установка (см. рис.), струбцина для фиксации установки на столе, два куска проволоки, канцелярская кнопка, два стакана разного размера, пластиковая бутылка, термометр, два мультиметра, источник питания, три пары проводов “банан-крокодил”, шприц, горячая вода и вода примерно комнатной температуры по требованию.   Расстояние $L$ указано на установке с точностью $2 \text{ мм}$, радиус средней части колёсика $r=(3.50\pm0.05) \text{ мм}$. Масса пластиковой бутылки $m_0=(16.2\pm0.2) ~\text{г}$. Выданные куски проволоки сделаны из одного и того же неизвестного сплава, имеют длины $l_1=(100.0\pm0.2)\text{ см}$, $l_2=(150.0\pm0.2)\text{ см}$ и одинаковый диаметр $d=(0.150\pm0.002)~\text{мм}$. Плотность воды $\rho=1.00 ~\text{г}/\text{см}^3$, ускорение свободного падения $g=9.8~\text{м}/\text{с}^2$. Относительным удлинением $\varepsilon=\Delta l / l$ называется отношение изменения длины проволоки $\Delta l$ к её начальной длине $l$. Модуль Юнга $E$ характеризует упругие свойства материала проволоки и связывает её относительное удлинение $\varepsilon$ с растягивающей силой $F$: \[ F = ES \varepsilon,\] где $S$ – площадь поперечного сечения проволоки. Коэффициент теплового расширения $\beta$ характеризует изменение линейных размеров тела при изменении температуры. Длина проволоки $l(t+\Delta t)$ при температуре $t+ \Delta t$ связана с её длиной $l(t)$ при температуре $t$ формулой \[l(t +\Delta t) = l(t) \cdot (1 + \beta \Delta t).\] Для уменьшения вклада трения перед выполнением экспериментов убедитесь, что колёсико не касается транспортира и головки винта. Не прикладывайте к проволоке силу, превышающую $3.0 \text{ Н}$, так как это может привести к необратимым её деформациям.
Снимите зависимость относительного удлинения проволоки $\varepsilon$ от растягивающей её силы $F$. Постройте график полученной зависимости. Определите модуль Юнга $E$ материала проволоки и оцените его погрешность.
Снимите зависимость относительного удлинения участка проволоки $\varepsilon$ и напряжения $U$ на его концах от силы тока $I$, который течёт через него. То есть для каждого значения силы тока $I$ определите значение $\varepsilon$ и $U$. Проведите эксперимент, сначала увеличивая силу тока в диапазоне от $0 \text{ A}$ до $2 \text{ A}$, и затем, не выключая источник, уменьшая силу тока в том же диапазоне. Предложите две величины, выраженные через $U$, $I$ и $\varepsilon$, зависимость между которыми предположительно линейна. Постройте график этой зависимости.
Предложите метод, позволяющий определить коэффициент теплового расширения $\beta$ проволоки. Проведите серию измерений, необходимых для определения $\beta$. Обработайте результаты измерений при помощи линеаризованного графика. Найдите значение $\beta$ и оцените его погрешность.
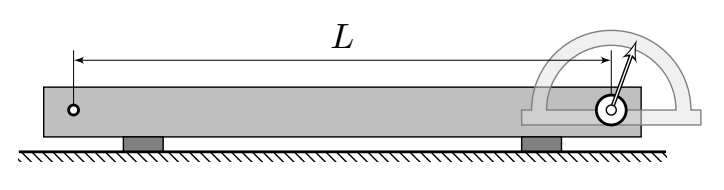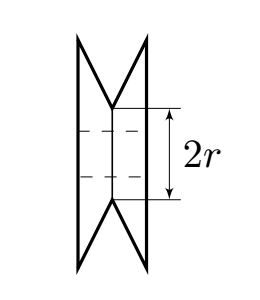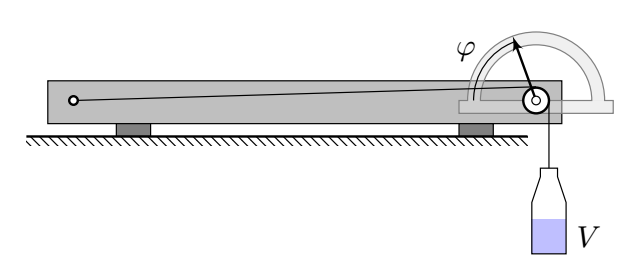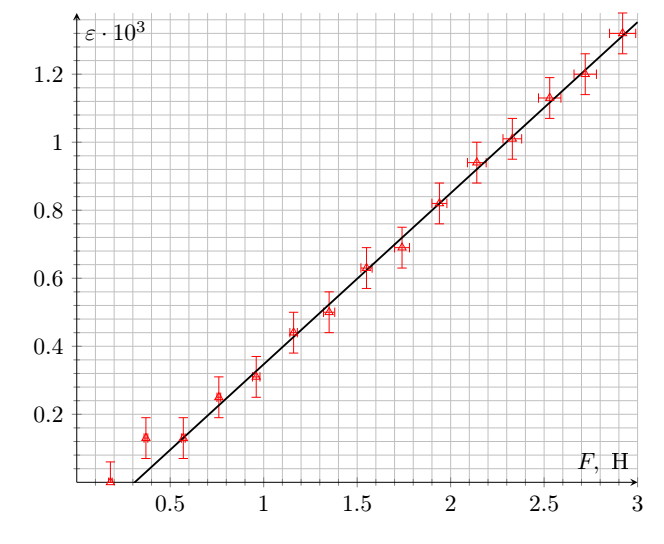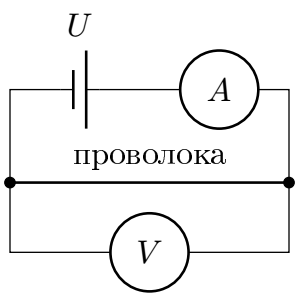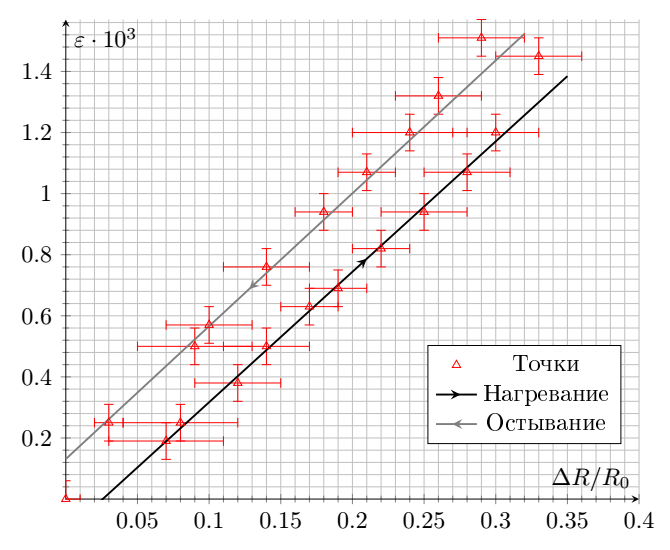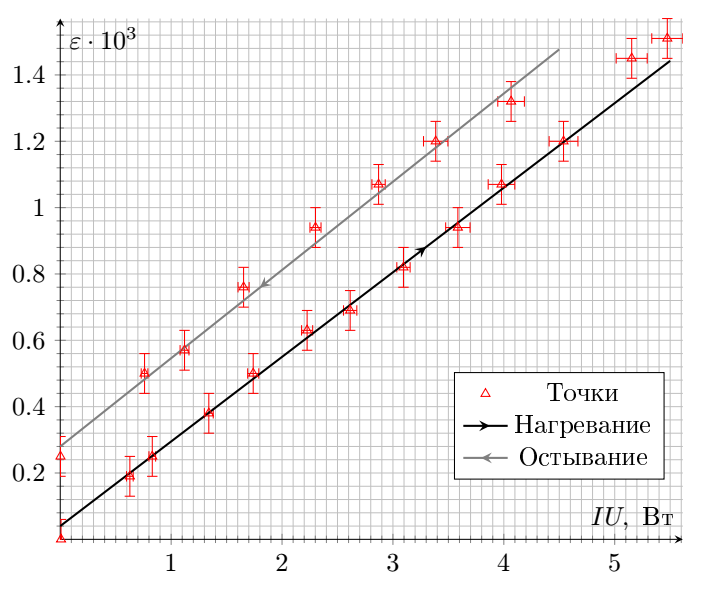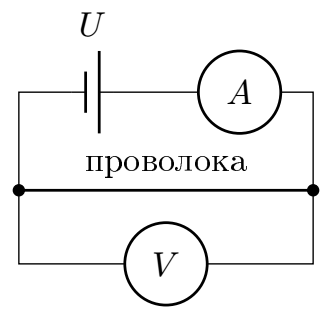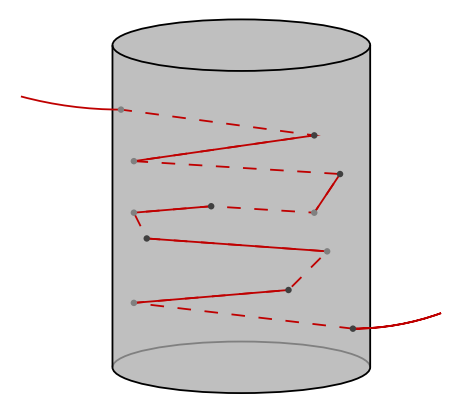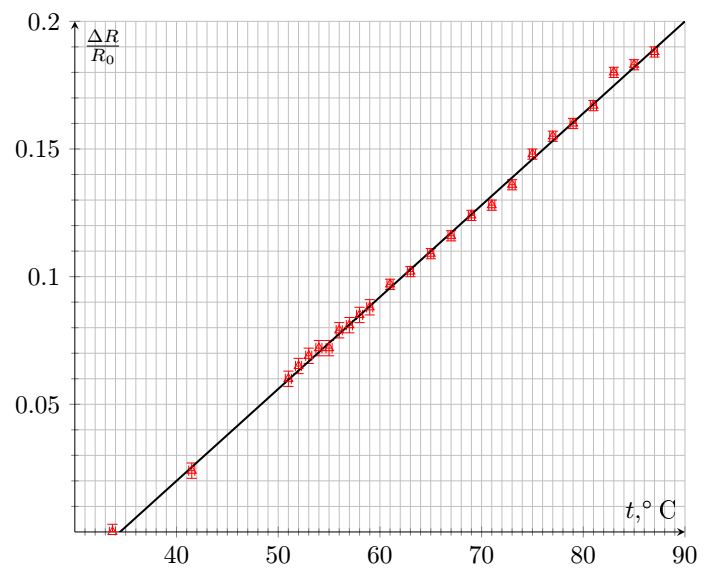
Снимите зависимость относительного удлинения проволоки $\varepsilon$ от растягивающей её силы $F$. Постройте график полученной зависимости. Определите модуль Юнга $E$ материала проволоки и оцените его погрешность.
Решение: Результаты приведены для эксперимента с авторской установкой, которая отличалась массой пустой бутылки и маркой проволоки. Подвесим пустую бутылку к измерительному стенду с помощью куска проволоки большей длины и выставим стрелку в некоторое положение (см. рисунок). Обратим внимание, что изначально куски проволоки скручены в витки, и вследствие этого могут проявлять нелинейность растяжения по нагрузке. Проверим, что колесико свободно вращается, не касаясь транспортира и головки винта. Начнём наливать в бутылку воду с помощью шприца порциями по $20~\text{мл}$, измеряя при этом угол $\varphi$ отклонения стрелки.  $\varphi,~^\circ$$V,~\text{мл}$$F,~\text{Н}$$\varepsilon$3500,180,0000037200,370,0001337400,570,0001339600,760,0002540800,960,00031421001,160,00044431201,350,00050451401,550,00063461601,740,00069481801,940,00082502002,140,00094512202,330,00101532402,530,00113542602,720,00120562802,920,00132 В представленной таблице расчёт растягивающей силы $F$ и относительного удлинения $\varepsilon$ произведён по формулам $F=\rho V g+m_0 g$, $\varepsilon = \frac{\pi}{180^\circ}\frac{(\varphi - \varphi_0) r}{L}$, где $\varphi_0$ — начальный угол отклонения стрелки. Построенный график $\varepsilon$ от $F$ имеет линейный вид в пределах погрешности.Погрешность определения силы составляет $\Delta F=\frac{0.5~\text{мл}}{20~\text{мл}} \cdot F$, погрешность определения относительного удлинения составляет $\Delta \varepsilon= \frac{\pi}{180^\circ} \frac{1^\circ \cdot r}{L}=6 \cdot 10^{-5}$.  Наблюдаемый сдвиг по оси $F$ может быть обусловлен наличием силы трения между колесиком и осью. Угловой коэффициент сглаживающей прямой $k_1=1/{(ES)}=(0.50 \pm 0.03) \cdot 10^{-3}\ \text{Н}^{-1}$, где $S=\pi d^2/{4}$, тогда модуль Юнга $E =1/{(k_1S)}=(113 \pm 7)~\text{ГПа}$. В работе используется неизолированная медная проволока. Табличное значение модуля Юнга для меди $E_\textrm{Cu}=118~\text{ГПа}$. \[E =(113 \pm 7)~\text{ГПа.}\] | $\varphi,~^\circ$ | $V,~\text{мл}$ | $F,~\text{Н}$ | $\varepsilon$ | | --- | --- | --- | --- | | 35 | 0 | 0,18 | 0,00000 | | 37 | 20 | 0,37 | 0,00013 | | 37 | 40 | 0,57 | 0,00013 | | 39 | 60 | 0,76 | 0,00025 | | 40 | 80 | 0,96 | 0,00031 | | 42 | 100 | 1,16 | 0,00044 | | 43 | 120 | 1,35 | 0,00050 | | 45 | 140 | 1,55 | 0,00063 | | 46 | 160 | 1,74 | 0,00069 | | 48 | 180 | 1,94 | 0,00082 | | 50 | 200 | 2,14 | 0,00094 | | 51 | 220 | 2,33 | 0,00101 | | 53 | 240 | 2,53 | 0,00113 | | 54 | 260 | 2,72 | 0,00120 | | 56 | 280 | 2,92 | 0,00132 |

Снимите зависимость относительного удлинения участка проволоки $\varepsilon$ и напряжения $U$ на его концах от силы тока $I$, который течёт через него. То есть для каждого значения силы тока $I$ определите значение $\varepsilon$ и $U$. Проведите эксперимент, сначала увеличивая силу тока в диапазоне от $0 \text{ A}$ до $2 \text{ A}$, и затем, не выключая источник, уменьшая силу тока в том же диапазоне. Предложите две величины, выраженные через $U$, $I$ и $\varepsilon$, зависимость между которыми предположительно линейна. Постройте график этой зависимости.
Решение: Подвесим к свободному концу куска длинной проволоки пустую бутылку и затем нальём небольшое количество воды $(\approx 100~\text{мл})$. Это надо для того, чтобы преодолеть зону застоя, связанную с наличием трения в оси колёсика. Соберем электрическую цепь, схема которой изображена на рисунке.  Подключим кусок проволоки, амперметр и источник последовательно. Параллельно с куском проволоки подключим мультиметр в режиме вольтметра.Возможные хорошие варианты: Первое измерение проведем при температуре проволоки близкой к комнатной (при малых значениях сил токов). При этом используем мультиметр в режиме "200 mА". Посмотрим, как меняется длина медной проволоки при пропускании через неё "амперных токов". Для этого переведём амперметр в режим "10 А". Далее, увеличивая напряжение на источнике, измеряем угол поворота стрелки $\varphi$, силу тока $I$ на амперметре и напряжение $U$ на вольтметре в режиме "нагревания" (увеличения силы тока) и "остывания" (уменьшения силы тока). Последнее измерение проводим опять при температуре проволоки близкой к комнатной. При этом используем мультиметр в режиме "200 mА". $\varphi,~^\circ$$I,~A$$U,~\text{В}$${\Delta R}/{R_0}$$\varepsilon$360,08240,08580,000,00000Нагревание390,750,8370,070,00019400,860,9650,080,00025421,071,2520,120,00038441,211,4380,140,00050461,351,6490,170,00063471,451,8030,190,00069491,561,9840,220,00082511,662,160,250,00094531,732,300,280,00107551,832,480,300,00120602,022,710,290,00151Остывание591,932,670,330,00145571,762,310,260,00132551,622,090,240,00120531,511,9010,210,00107511,371,680,180,00094481,181,4010,140,00076450,991,1320,100,00057440,820,9270,090,00050400,04420,04730,030,00025 Исследуемая температурная зависимость сопротивления определяется формулой $R=R_0(1+ \alpha \Delta t)$, поэтому $\Delta R/{R_0} = (R-R_0)/{R_0}=\alpha \Delta t$, где $R_0$ — начальное сопротивление. Такой же вид и у зависимости относительного удлинения проволоки от температуры: $\varepsilon={\Delta l}/{l}= \beta \Delta t$. А значит график зависимости $\varepsilon$ от ${\Delta R}/{R_0}$ будет линейным.Сопротивление $R$ будем рассчитывать по формуле $R={U}/{I}$, а относительное удлинение $\varepsilon$ $-$ по формуле $\varepsilon = ({\pi}/{180^\circ})\cdot{(\varphi - \varphi_0) r}/{L}$.Погрешность относительного удлинения находим по формуле $\Delta \varepsilon = ({\pi}/{180^\circ})\cdot 1^\circ \cdot r/{L}=6 \cdot 10^{-5}$, погрешность $\Delta R_0=\left({\Delta I_0}/{I_0} + {\Delta U_0}/{U_0}\right)R_0 = 0.007~\text{Ом}$. Погрешность для $\Delta R$ находим аналогично, в результате чего погрешность значения $R - R_0$ оказывается порядка $0.04~\text{Ом}$. Основной вклад в погрешность данной величины дает погрешность амперметра в режиме "10 А".  На графике приведены линейные участки снятых зависимостей. Отчётливо виден гистерезис, связанный с изменением направления силы трения в колесике при смене режима "нагревания" на режим "остывания". При этом угловые коэффициенты $k_\text{наг}=(4.3 \pm 0.4) \cdot 10^{-3}$, $k_\text{ост}=(4.4 \pm 0.4) \cdot 10^{-3}$ совпадают в пределах погрешности. В рамках используемой модели угловой коэффициент графика должен быть равен $\beta/\alpha$. Для его нахождения усредним $k_\text{наг}$ и $k_\text{ост}$:\[\frac{\beta}{\alpha}=\frac{k_\text{наг}+k_\text{ост}}{2}=(4.4 \pm 0.4) \cdot10^{-3}. \]Чем больше масса подвешенного груза, тем сильнее проявляется гистерезис, и при правильном выборе объема воды налитого в бутылку ($V>60~\text{мл}$) он всегда проявляется. При этом $\frac{k_\text{наг}+k_\text{ост}}{2}$ остается постоянным. Возможно выбрать другие координаты, линеаризующие снятую зависимость. Считая мощность теплопотерь $W_\text{пот}$ пропорциональной разности температур $\Delta t$ между проволокой и внешней средой: $W_\text{пот} = k_\text{пот} \Delta t$, можем записать уравнение теплового баланса $IU = W_\text{пот} = k_\text{пот} \Delta t$. Таким образом, зависимость относительного удлинения $\varepsilon$ от $IU$ должна быть линейной.  На этом графике также отчётливо виден гистерезис, связанный с изменением направления силы трения в колесике при смене режима "нагревания" на режим "остывания". Угловые коэффициенты тоже совпадают в пределах погрешности. | $\varphi,~^\circ$ | $I,~A$ | $U,~\text{В}$ | ${\Delta R}/{R_0}$ | $\varepsilon$ | | --- | --- | --- | --- | --- | | 36 | 0,0824 | 0,0858 | 0,00 | 0,00000 | | Нагревание | | | | | | 39 | 0,75 | 0,837 | 0,07 | 0,00019 | | 40 | 0,86 | 0,965 | 0,08 | 0,00025 | | 42 | 1,07 | 1,252 | 0,12 | 0,00038 | | 44 | 1,21 | 1,438 | 0,14 | 0,00050 | | 46 | 1,35 | 1,649 | 0,17 | 0,00063 | | 47 | 1,45 | 1,803 | 0,19 | 0,00069 | | 49 | 1,56 | 1,984 | 0,22 | 0,00082 | | 51 | 1,66 | 2,16 | 0,25 | 0,00094 | | 53 | 1,73 | 2,30 | 0,28 | 0,00107 | | 55 | 1,83 | 2,48 | 0,30 | 0,00120 | | 60 | 2,02 | 2,71 | 0,29 | 0,00151 | | Остывание | | | | | | 59 | 1,93 | 2,67 | 0,33 | 0,00145 | | 57 | 1,76 | 2,31 | 0,26 | 0,00132 | | 55 | 1,62 | 2,09 | 0,24 | 0,00120 | | 53 | 1,51 | 1,901 | 0,21 | 0,00107 | | 51 | 1,37 | 1,68 | 0,18 | 0,00094 | | 48 | 1,18 | 1,401 | 0,14 | 0,00076 | | 45 | 0,99 | 1,132 | 0,10 | 0,00057 | | 44 | 0,82 | 0,927 | 0,09 | 0,00050 | | 40 | 0,0442 | 0,0473 | 0,03 | 0,00025 |

Предложите метод, позволяющий определить коэффициент теплового расширения $\beta$ проволоки. Проведите серию измерений, необходимых для определения $\beta$. Обработайте результаты измерений при помощи линеаризованного графика. Найдите значение $\beta$ и оцените его погрешность.
Решение: Для определения коэффициента $\beta$ нужно использовать соотношение $\beta/\alpha$, найденное описанным выше методом. Независимо найдем температурный коэффициент сопротивления $\alpha$.Исследуем, как зависит сопротивление медной проволоки от температуры. Для этого поместим короткий кусок проволоки в горячую воду, температуру которой измерим термометром. Подадим на проволоку небольшое напряжение от источника порядка $200~\text{мВ}$. Далее снимем значения силы тока в цепи и напряжения на концах куска проволоки от температуры воды.Для определения сопротивления через проволоку пропустим "небольшой" ток (в диапазоне до $200 \text{ мА}$). Силу тока измерим "миллиамперметром", а напряжение на концах проволоки – "милливольтметром". Обратим внимание, что сопротивление проволоки при длине $l=1 ~\text{м}$ составляет порядка $1 ~\text{Ом}$, в связи с чем амперметр нельзя считать идеальным.  Выданная проволока неизолированная, так что при помещении её в воду важно, чтобы не было касания (т.е. электрического контакта) друг с другом витков проволоки. Если допустить контакты между витками проволоки, то они могут смещаться при наливании воды, меняя сопротивление проволоки. Этого можно добиться, например, сделав в маленьком стаканчике отверстия канцелярской кнопкой и пропустив через них проволоку. Обратим внимание, что сопротивление проволоки не меняется при помещении её в воду комнатной температуры.  Полученную систему опустим в большой стакан с горячей водой. Не меняя значение напряжения на источнике, снимем значения силы тока $I$ и напряжения $U$ на концах куска проволоки при разных температурах воды $t$. Для расчёта $R_0$ используем данные, полученные при практически комнатной температуре. Как уже говорилось ранее, температурная зависимость сопротивления определяется формулой $R=R_0(1+ \alpha \Delta t)$, поэтому в координатах ${\Delta R}/{R_0}$ от $t$ график должен быть линейным.Погрешность $t$ составляет $0.3^\circ\text{C}$, погрешность ${\Delta R}/{R_0}$ определяется аналогично прошлому пункту. Отметим, что основной вклад в погрешность вносит погрешность термометра. $t,^\circ\text{C}$$U,~\text{мВ}$$I,~\text{мА}$${\Delta R}/{R_0}$33,746,545,20,000Остывание87,051,241,90,18885,051,142,00,18383,051,142,10,18081,050,842,30,16779,050,642,40,16077,050,542,50,15575,050,342,60,14873,050,042,80,13671,049,842,90,12869,049,743,00,12467,049,643,20,11665,049,443,30,10963,049,243,40,10261,049,143,50,09759,048,943,70,08858,048,843,70,08557,048,643,70,08156,048,643,80,07955,048,443,90,07254,048,443,90,07253,048,343,90,06952,048,244,00,06551,048,044,00,06041,547,044,60,024 Пока производим расчёты, вода успевает остыть. Это даёт возможность снять две дополнительных точки при более низких температурах.  С помощью графика, который получился линейным, определяем угловой коэффициент $k_4=(3.60\pm0.06) \cdot 10^{-3}~{^\circ\text{C}}^{-1}$. Этот угловой коэффициент совпадает с температурным коэффициентом сопротивления $\alpha=k_4=(3.60\pm0.06) \cdot 10^{-3}~{^\circ\text{C}}^{-1}$. Табличное значение температурного коэффициента сопротивления для меди: $\alpha_\textrm{Cu}=3.93 \cdot 10^{-3}~{^\circ\text{C}}^{-1}$.С учётом значения ${\beta}/{\alpha}=(4.4 \pm 0.4) \cdot10^{-3} $, найденного в предыдущем пункте, вычисляем $\beta = (1.7 \pm 0.2) \cdot 10^{-5}~{^\circ\text{C}}^{-1}$ . Табличное значение температурного коэффициента расширения для меди $\beta_\textrm{Cu}=1.7 \cdot 10^{-5}~{^\circ\text{C}}^{-1}$. \[\beta = (1.7 \pm 0.2) \cdot 10^{-5}~{^\circ\text{C}}^{-1}.\] Примечание: Температурная зависимость сопротивления определяется не только зависимостью её удельного сопротивления ${\Delta \rho}/{\rho} = \gamma \Delta t$ от температуры но и изменением ее геометрических размеров: ${\Delta l}/{l} = \beta \Delta t$, ${\Delta S}/{S} = {\Delta (r^2)}/{r^2} = {2 r \Delta r}/{r^2} = 2 \beta \Delta t$, так как они все вместе входят в конечную формулу $R = {\rho l}/{S}$. Итого: \[ \frac{\Delta R}{R} = \frac{\Delta \rho}{\rho} + \frac{\Delta l}{l} - \frac{\Delta S}{S} = (\gamma - \beta) \Delta t,\] но в нашем случае $\beta \ll \gamma$, поэтому $\alpha \simeq \gamma$. Учет этих факторов никаким образом не влияет на представленное решение задачи. | $t,^\circ\text{C}$ | $U,~\text{мВ}$ | $I,~\text{мА}$ | ${\Delta R}/{R_0}$ | | --- | --- | --- | --- | | 33,7 | 46,5 | 45,2 | 0,000 | | Остывание | | | | | 87,0 | 51,2 | 41,9 | 0,188 | | 85,0 | 51,1 | 42,0 | 0,183 | | 83,0 | 51,1 | 42,1 | 0,180 | | 81,0 | 50,8 | 42,3 | 0,167 | | 79,0 | 50,6 | 42,4 | 0,160 | | 77,0 | 50,5 | 42,5 | 0,155 | | 75,0 | 50,3 | 42,6 | 0,148 | | 73,0 | 50,0 | 42,8 | 0,136 | | 71,0 | 49,8 | 42,9 | 0,128 | | 69,0 | 49,7 | 43,0 | 0,124 | | 67,0 | 49,6 | 43,2 | 0,116 | | 65,0 | 49,4 | 43,3 | 0,109 | | 63,0 | 49,2 | 43,4 | 0,102 | | 61,0 | 49,1 | 43,5 | 0,097 | | 59,0 | 48,9 | 43,7 | 0,088 | | 58,0 | 48,8 | 43,7 | 0,085 | | 57,0 | 48,6 | 43,7 | 0,081 | | 56,0 | 48,6 | 43,8 | 0,079 | | 55,0 | 48,4 | 43,9 | 0,072 | | 54,0 | 48,4 | 43,9 | 0,072 | | 53,0 | 48,3 | 43,9 | 0,069 | | 52,0 | 48,2 | 44,0 | 0,065 | | 51,0 | 48,0 | 44,0 | 0,060 | | 41,5 | 47,0 | 44,6 | 0,024 |
Темы:
E, Всероссийские